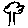
Label: tree